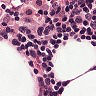
Metastatic tissue present: no